Interaction volume radius: 10 \u00c5
Interaction volume height: 10 \u00c5
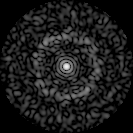
Disorder parameter: 0.8147